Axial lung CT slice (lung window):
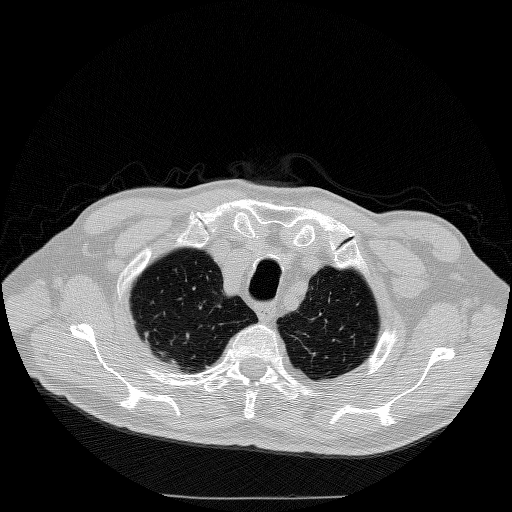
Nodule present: no